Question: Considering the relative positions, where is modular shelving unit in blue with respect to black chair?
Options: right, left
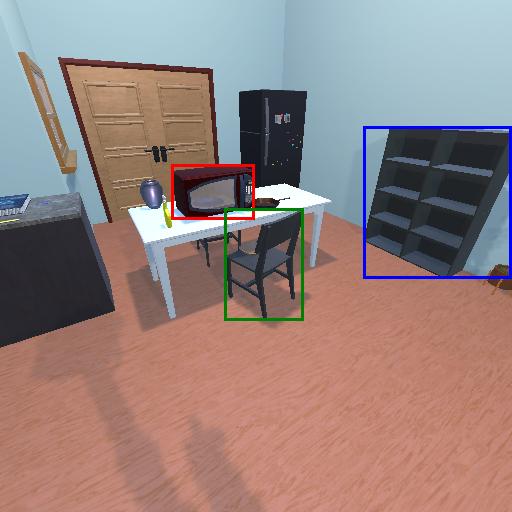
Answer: right